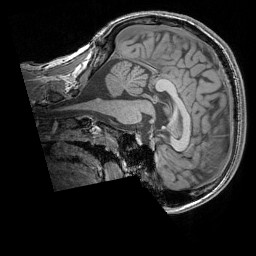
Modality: T1w
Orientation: sagittal
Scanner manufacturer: siemens
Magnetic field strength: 3 T
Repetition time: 1.83 s
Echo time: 0.00303 s